Current action and preconditions to check: trajectory_clear

Your task: For each precondition in the list above, predict whether it will hold at this action.

Consider the current scene as observed from the mobile robot's camera, and analyze the predicted future states of all dynamic agents (e.g., people, animals, vehicles, or any moving entities) within the NEXT SECOND.

IMPORTANT: Only answer "very likely" if you are absolutely certain—based on strong, clear evidence—that a dynamic agent will violate the precondition in the predicted future state. Do NOT answer "very likely" for unlikely, ambiguous, or low-probability risks.

Ask yourself for each precondition: Is there a high probability, with clear and convincing evidence, that the predicted future states of any dynamic agent will interfere with the predicted future state of the currently executing action within the NEXT SECOND, causing that precondition to fail?

Assess the risk level based on these predictions. Use "likely" or "very likely" if motions create a clear risk of interference.

Use "neutral" or "improbable" if agents are nearby but their predicted paths are clearly diverging or non-conflicting.

Failure Risk Categories: "very improbable", "improbable", "neutral", "likely", "very likely"

Answer Format: Output ONLY the probability_of_failure value from these categories: "very improbable", "improbable", "neutral", "likely", "very likely"

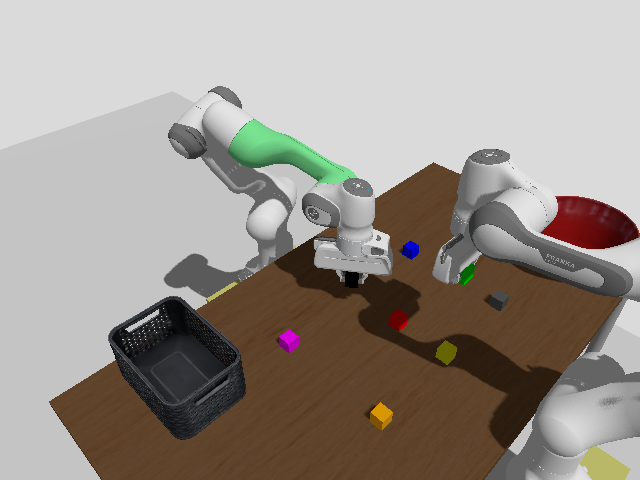

Answer: very improbable